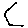
Label: hexagon